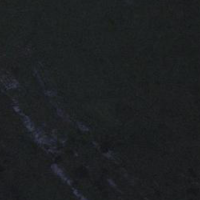
EUNIS habitat code: 23
Species observed at this site:
Adenostyles alliariae